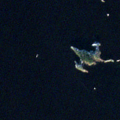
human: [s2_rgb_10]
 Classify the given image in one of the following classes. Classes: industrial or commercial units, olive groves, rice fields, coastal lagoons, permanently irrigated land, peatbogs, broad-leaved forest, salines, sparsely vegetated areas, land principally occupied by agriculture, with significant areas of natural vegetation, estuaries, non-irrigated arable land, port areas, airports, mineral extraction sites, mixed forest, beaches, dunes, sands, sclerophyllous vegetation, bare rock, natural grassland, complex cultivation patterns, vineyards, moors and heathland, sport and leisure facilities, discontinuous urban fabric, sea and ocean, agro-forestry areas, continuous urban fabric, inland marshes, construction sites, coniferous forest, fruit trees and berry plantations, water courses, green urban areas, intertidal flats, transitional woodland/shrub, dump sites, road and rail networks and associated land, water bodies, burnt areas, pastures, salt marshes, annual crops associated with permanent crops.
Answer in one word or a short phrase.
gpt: water bodies